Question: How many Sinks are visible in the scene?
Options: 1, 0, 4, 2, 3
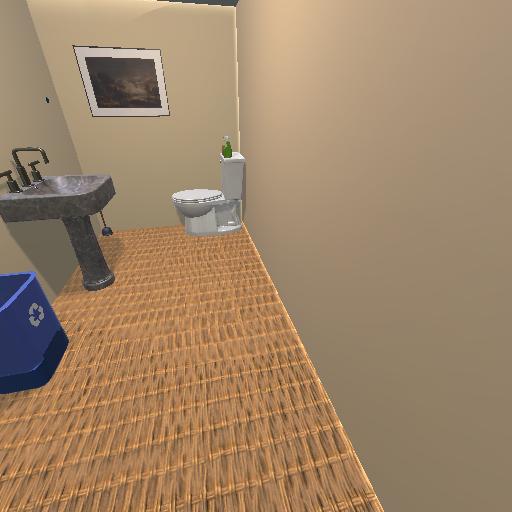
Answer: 1